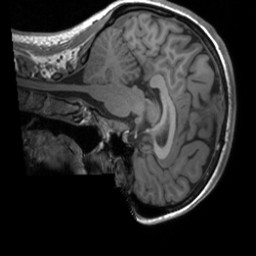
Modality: T1w
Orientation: sagittal
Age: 21
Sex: female
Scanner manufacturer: siemens
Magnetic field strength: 3 T
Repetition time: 1.9 s
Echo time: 0.00226 s